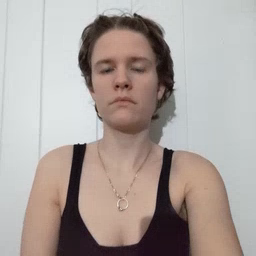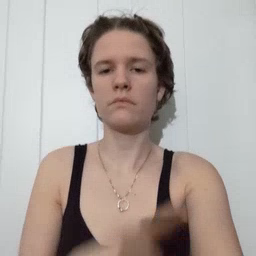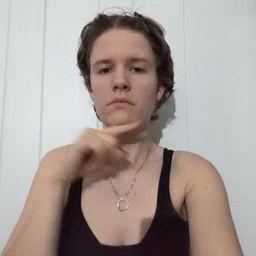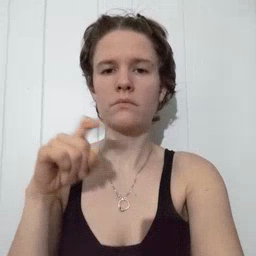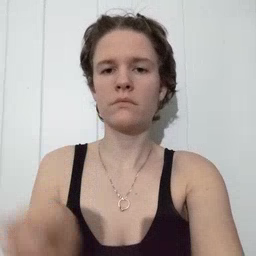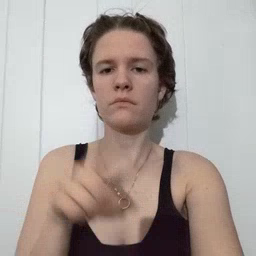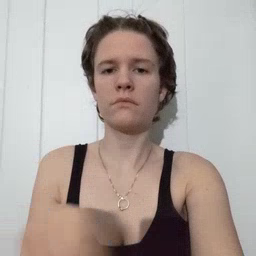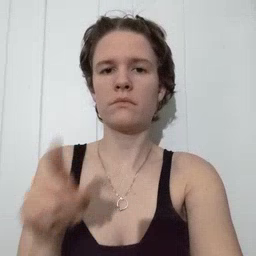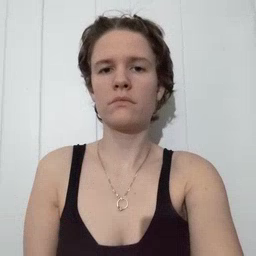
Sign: dryer